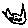
Label: cat